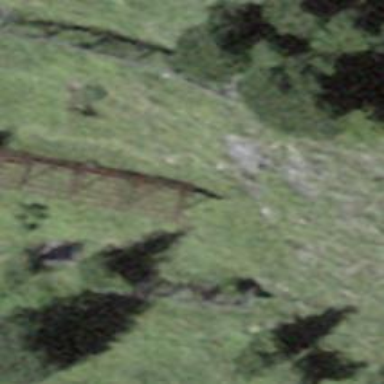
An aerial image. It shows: Structure designed for avalanche protection.